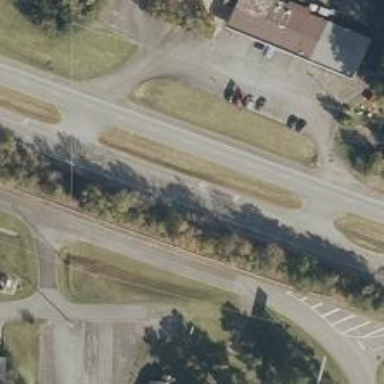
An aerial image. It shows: Primary highway with dual carriageway surfaced with asphalt.